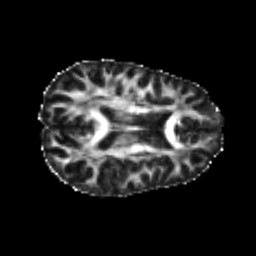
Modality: FA
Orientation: axial
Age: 22
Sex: female
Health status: healthy
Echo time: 0.074 s